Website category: book
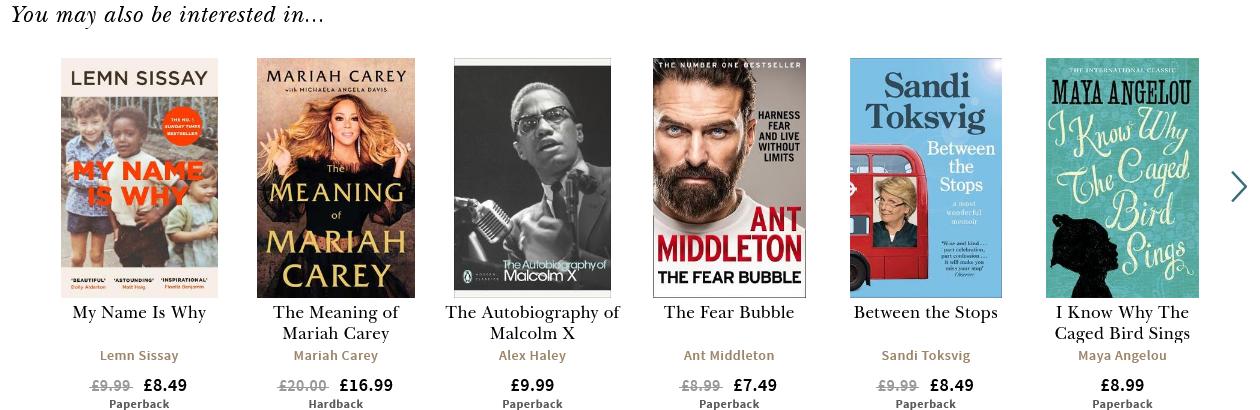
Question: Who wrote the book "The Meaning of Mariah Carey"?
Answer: Mariah Carey

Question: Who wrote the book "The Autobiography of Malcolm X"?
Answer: Alex Haley

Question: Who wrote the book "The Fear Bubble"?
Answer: Ant Middleton

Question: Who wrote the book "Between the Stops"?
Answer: Sandi Toksvig

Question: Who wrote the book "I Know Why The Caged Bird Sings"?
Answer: Maya Angelou

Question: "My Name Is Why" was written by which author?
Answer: Lemn Sissay

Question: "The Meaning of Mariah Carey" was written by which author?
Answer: Mariah Carey

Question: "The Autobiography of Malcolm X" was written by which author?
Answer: Alex Haley

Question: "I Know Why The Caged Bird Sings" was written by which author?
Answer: Maya Angelou

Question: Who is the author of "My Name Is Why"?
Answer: Lemn Sissay

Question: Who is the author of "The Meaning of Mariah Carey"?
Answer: Mariah Carey

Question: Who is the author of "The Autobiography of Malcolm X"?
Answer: Alex Haley

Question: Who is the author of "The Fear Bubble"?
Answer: Ant Middleton

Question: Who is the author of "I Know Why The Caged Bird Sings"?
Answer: Maya Angelou

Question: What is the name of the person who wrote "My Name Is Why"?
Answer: Lemn Sissay

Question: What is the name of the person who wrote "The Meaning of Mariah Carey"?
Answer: Mariah Carey

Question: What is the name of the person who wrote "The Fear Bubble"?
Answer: Ant Middleton

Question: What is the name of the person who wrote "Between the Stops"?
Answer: Sandi Toksvig

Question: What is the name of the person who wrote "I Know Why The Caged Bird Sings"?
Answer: Maya Angelou

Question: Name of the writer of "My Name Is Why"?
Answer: Lemn Sissay

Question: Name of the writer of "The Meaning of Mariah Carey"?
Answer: Mariah Carey

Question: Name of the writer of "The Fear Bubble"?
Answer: Ant Middleton

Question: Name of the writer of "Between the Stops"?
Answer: Sandi Toksvig

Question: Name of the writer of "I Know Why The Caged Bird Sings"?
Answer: Maya Angelou

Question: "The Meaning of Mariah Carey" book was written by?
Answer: Mariah Carey

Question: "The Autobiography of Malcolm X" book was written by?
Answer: Alex Haley

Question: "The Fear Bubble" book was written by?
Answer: Ant Middleton

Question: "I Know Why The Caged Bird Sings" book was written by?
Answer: Maya Angelou

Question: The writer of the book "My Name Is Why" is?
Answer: Lemn Sissay

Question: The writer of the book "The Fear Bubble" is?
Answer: Ant Middleton

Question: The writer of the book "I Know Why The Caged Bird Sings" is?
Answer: Maya Angelou

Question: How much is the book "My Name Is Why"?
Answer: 8.49

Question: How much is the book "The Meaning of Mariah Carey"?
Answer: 16.99

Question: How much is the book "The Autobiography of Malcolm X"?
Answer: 9.99

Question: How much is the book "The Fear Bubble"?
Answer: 7.49

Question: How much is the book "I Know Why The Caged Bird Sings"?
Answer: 8.99

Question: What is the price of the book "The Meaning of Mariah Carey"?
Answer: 16.99

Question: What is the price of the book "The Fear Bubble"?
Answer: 7.49

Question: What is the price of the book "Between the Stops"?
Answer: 8.49

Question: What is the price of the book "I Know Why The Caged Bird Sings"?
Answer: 8.99

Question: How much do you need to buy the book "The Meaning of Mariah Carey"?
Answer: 16.99

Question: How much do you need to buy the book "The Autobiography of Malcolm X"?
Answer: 9.99

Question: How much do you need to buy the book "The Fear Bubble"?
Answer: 7.49

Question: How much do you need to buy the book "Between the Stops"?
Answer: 8.49

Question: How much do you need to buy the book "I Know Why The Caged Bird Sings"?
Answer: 8.99

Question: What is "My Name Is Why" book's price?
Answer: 8.49

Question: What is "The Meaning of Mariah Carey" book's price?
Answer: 16.99

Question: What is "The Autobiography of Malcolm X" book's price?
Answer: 9.99

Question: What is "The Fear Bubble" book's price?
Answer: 7.49

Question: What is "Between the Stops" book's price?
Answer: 8.49

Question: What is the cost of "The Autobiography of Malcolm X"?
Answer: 9.99

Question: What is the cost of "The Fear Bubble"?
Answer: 7.49

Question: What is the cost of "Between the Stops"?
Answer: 8.49

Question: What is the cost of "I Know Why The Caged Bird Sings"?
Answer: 8.99

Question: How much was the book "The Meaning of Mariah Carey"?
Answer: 16.99

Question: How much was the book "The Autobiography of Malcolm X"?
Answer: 9.99

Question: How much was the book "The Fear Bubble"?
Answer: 7.49

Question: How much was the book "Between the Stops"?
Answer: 8.49

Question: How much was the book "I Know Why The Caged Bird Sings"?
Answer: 8.99

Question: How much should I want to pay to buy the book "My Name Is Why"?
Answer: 8.49

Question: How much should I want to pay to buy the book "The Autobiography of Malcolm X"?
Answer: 9.99

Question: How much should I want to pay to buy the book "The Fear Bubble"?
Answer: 7.49

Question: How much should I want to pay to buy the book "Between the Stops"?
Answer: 8.49

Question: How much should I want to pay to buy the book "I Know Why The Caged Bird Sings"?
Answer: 8.99